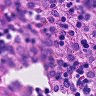
Metastatic tissue present: no